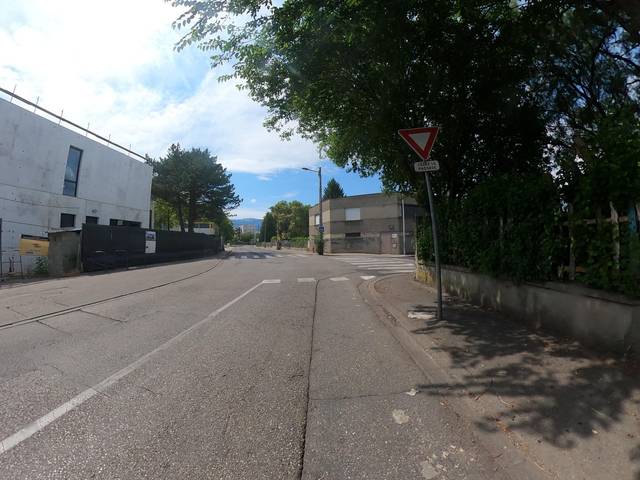
Region: France
Coordinates: 45.172, 5.747